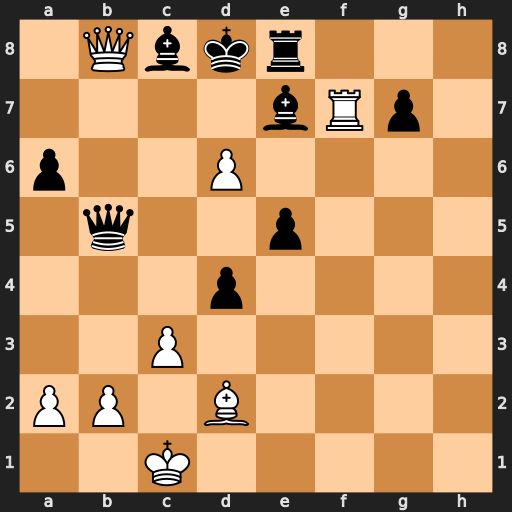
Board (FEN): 1Qbkr3/4bRp1/p2P4/1q2p3/3p4/2P5/PP1B4/2K5
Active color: w
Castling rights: -
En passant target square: -
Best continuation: Qc7#